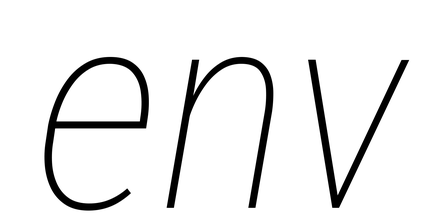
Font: Roboto-Italic_Condensed_Thin_Italic